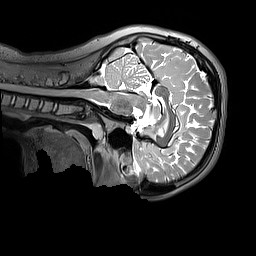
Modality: T2w
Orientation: sagittal
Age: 11
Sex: female
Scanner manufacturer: siemens
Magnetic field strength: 3 T
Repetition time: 3.2 s
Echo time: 0.408 s